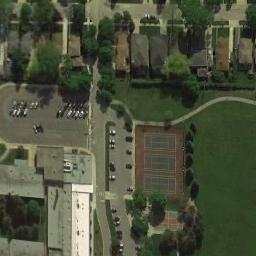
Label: tennis_court